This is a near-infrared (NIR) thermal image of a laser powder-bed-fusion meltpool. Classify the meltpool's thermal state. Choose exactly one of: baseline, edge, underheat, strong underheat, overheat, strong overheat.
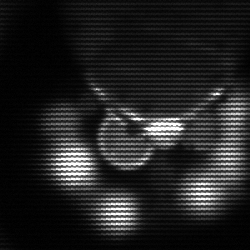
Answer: edge